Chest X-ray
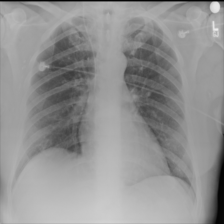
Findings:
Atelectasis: negative
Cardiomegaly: negative
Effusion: negative
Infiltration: negative
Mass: negative
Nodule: positive
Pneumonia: negative
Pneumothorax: negative
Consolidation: positive
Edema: negative
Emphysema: negative
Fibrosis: negative
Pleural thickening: negative
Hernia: negative